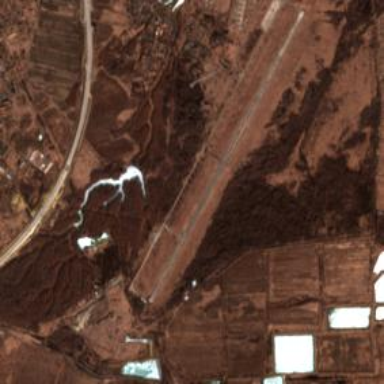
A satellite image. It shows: Military airfield located within aerodrome.